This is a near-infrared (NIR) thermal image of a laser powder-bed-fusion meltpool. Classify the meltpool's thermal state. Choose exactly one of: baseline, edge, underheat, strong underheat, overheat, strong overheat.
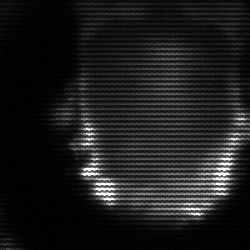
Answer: baseline